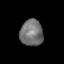
Tissue: skin
Cell type: Epithelial cells
Senescence score: 0.2641
Nuclear area (px): 595
Mean DAPI intensity: 114.255